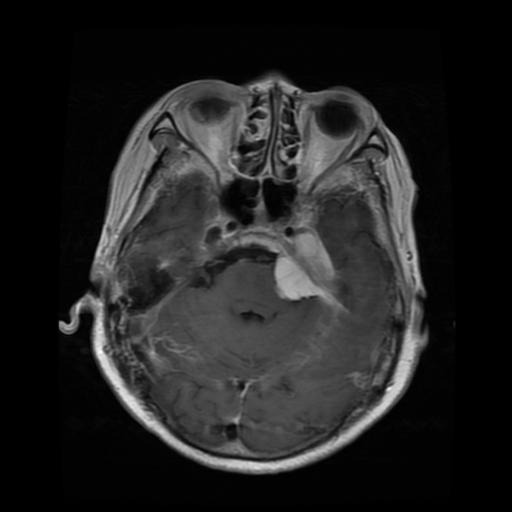
Label: meningioma